Question:
What defines an ancestor? More specifically, would E be an ancestor to H? Or is it more simply that F,C,A are ancestors to H? Maybe even G? I would just like to clear up this simple concept.
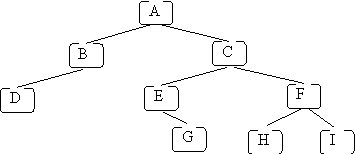
Answer: E is not an ancestor of H. It's an because it's a of F, which is the of H.
F,C,A are of H. That's true.
G is not relevant to H at all.
Tree structure relationship notation can be found here (according to Wikipedia)
> - - - -